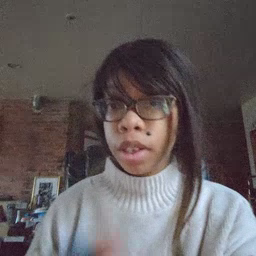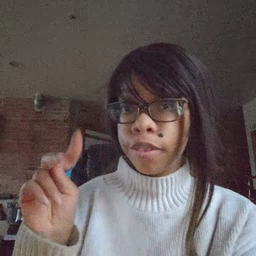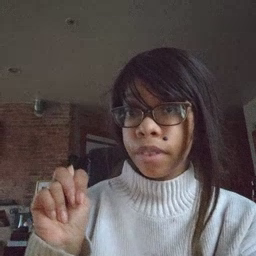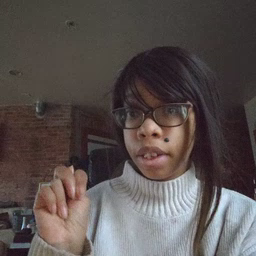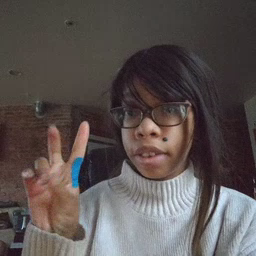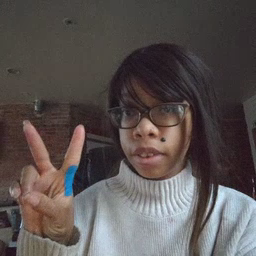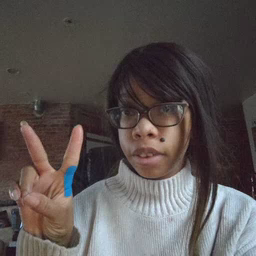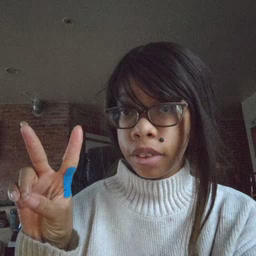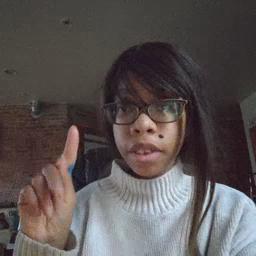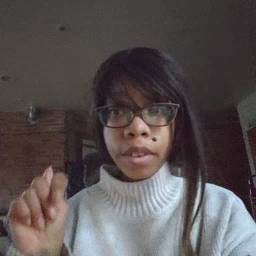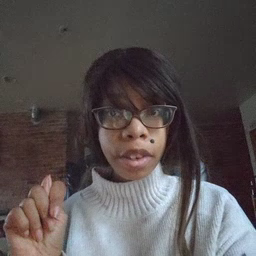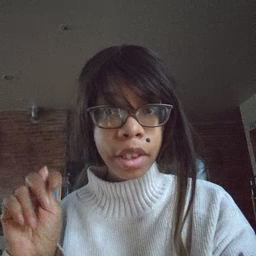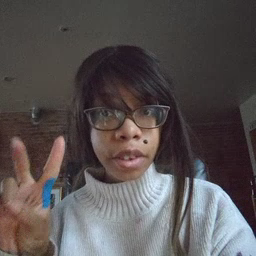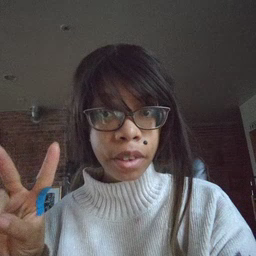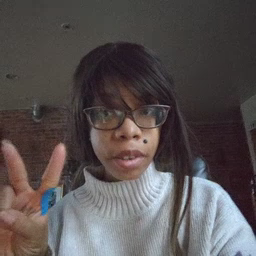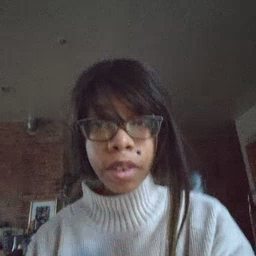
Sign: TV